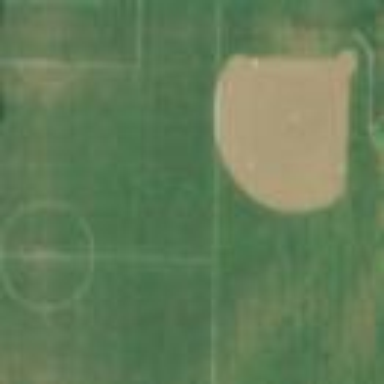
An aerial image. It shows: Baseball pitch for leisure land.